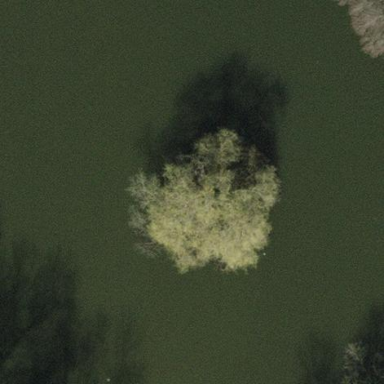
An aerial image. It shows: Island with deciduous broadleaved trees.